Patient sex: M
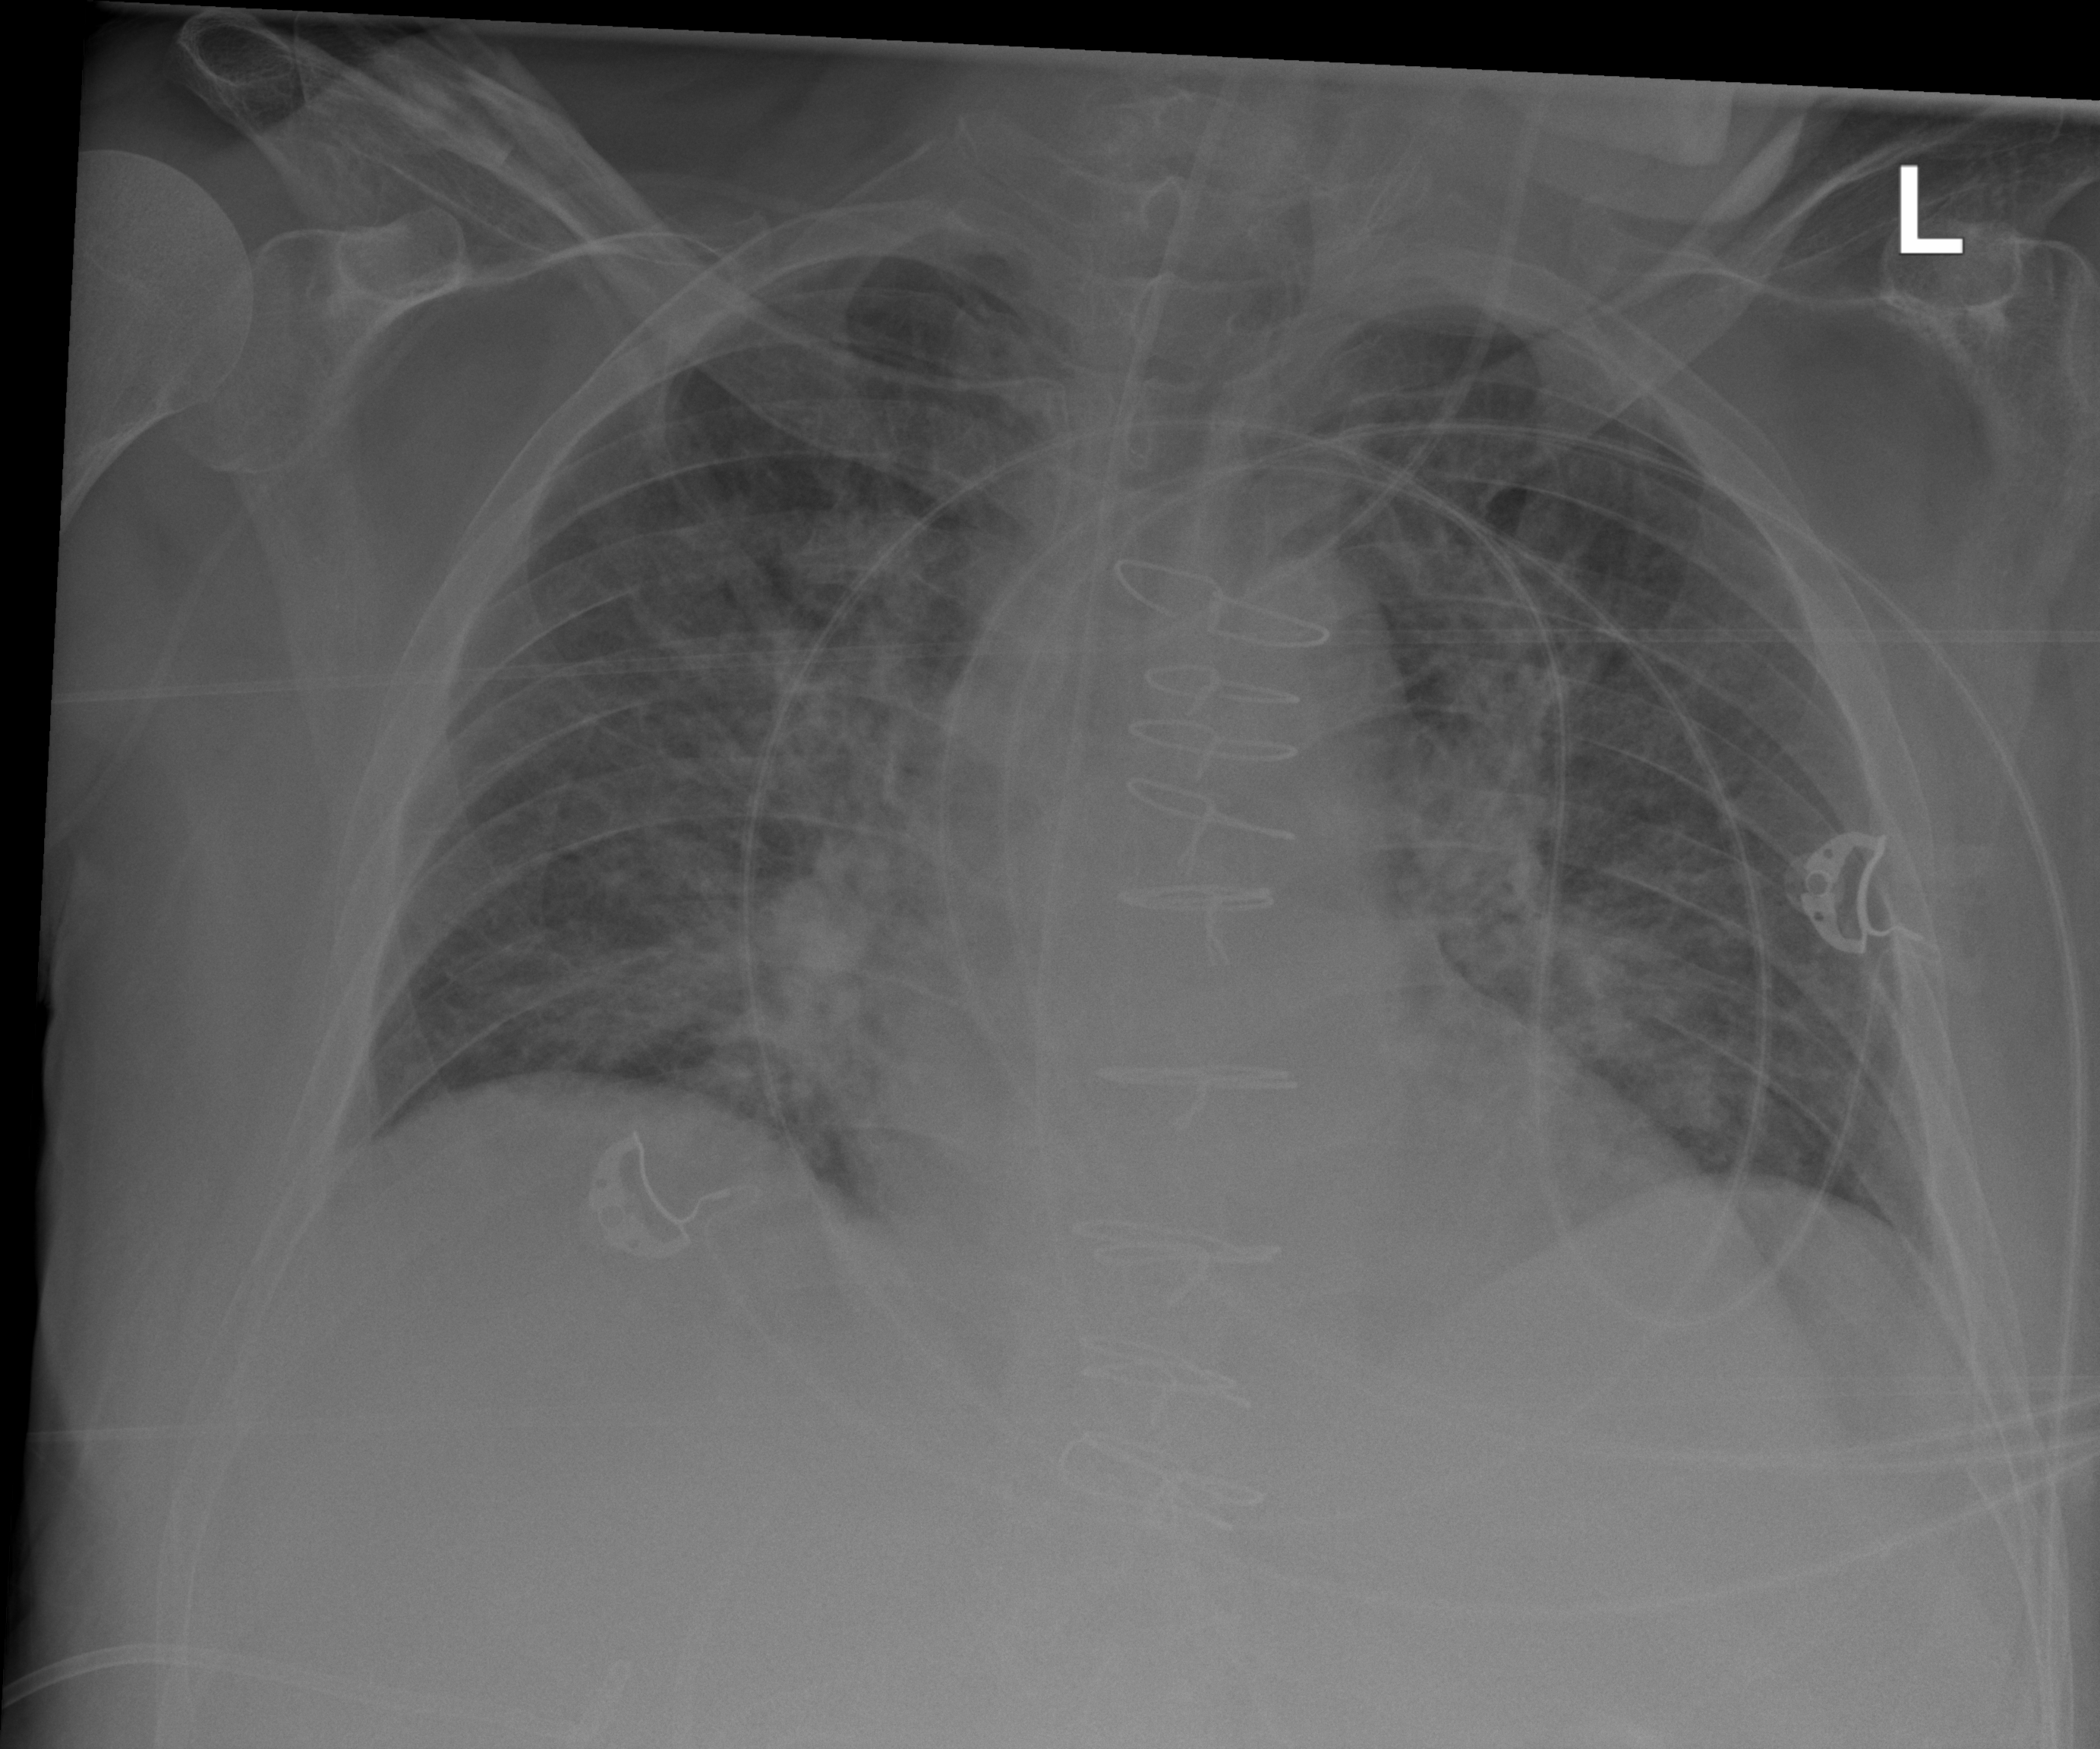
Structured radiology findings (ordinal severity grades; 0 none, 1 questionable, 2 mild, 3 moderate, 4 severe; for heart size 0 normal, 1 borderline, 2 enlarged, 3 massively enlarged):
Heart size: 0
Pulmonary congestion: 2
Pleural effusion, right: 1
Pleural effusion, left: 1
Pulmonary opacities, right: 1
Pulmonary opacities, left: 1
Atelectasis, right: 2
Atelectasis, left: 2